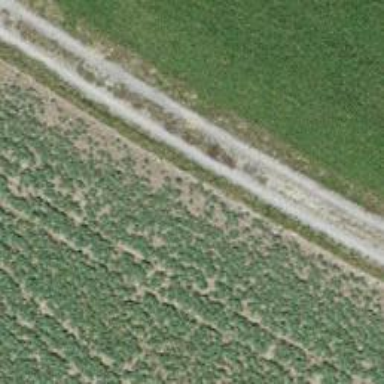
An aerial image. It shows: Compacted track with grade2 surface.